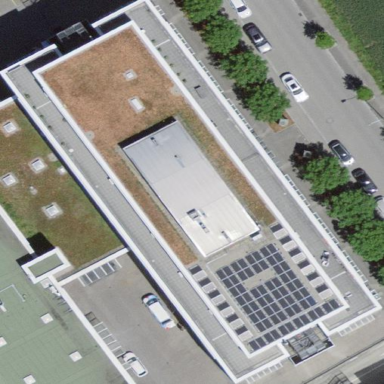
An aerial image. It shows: Flat-roofed commercial building.